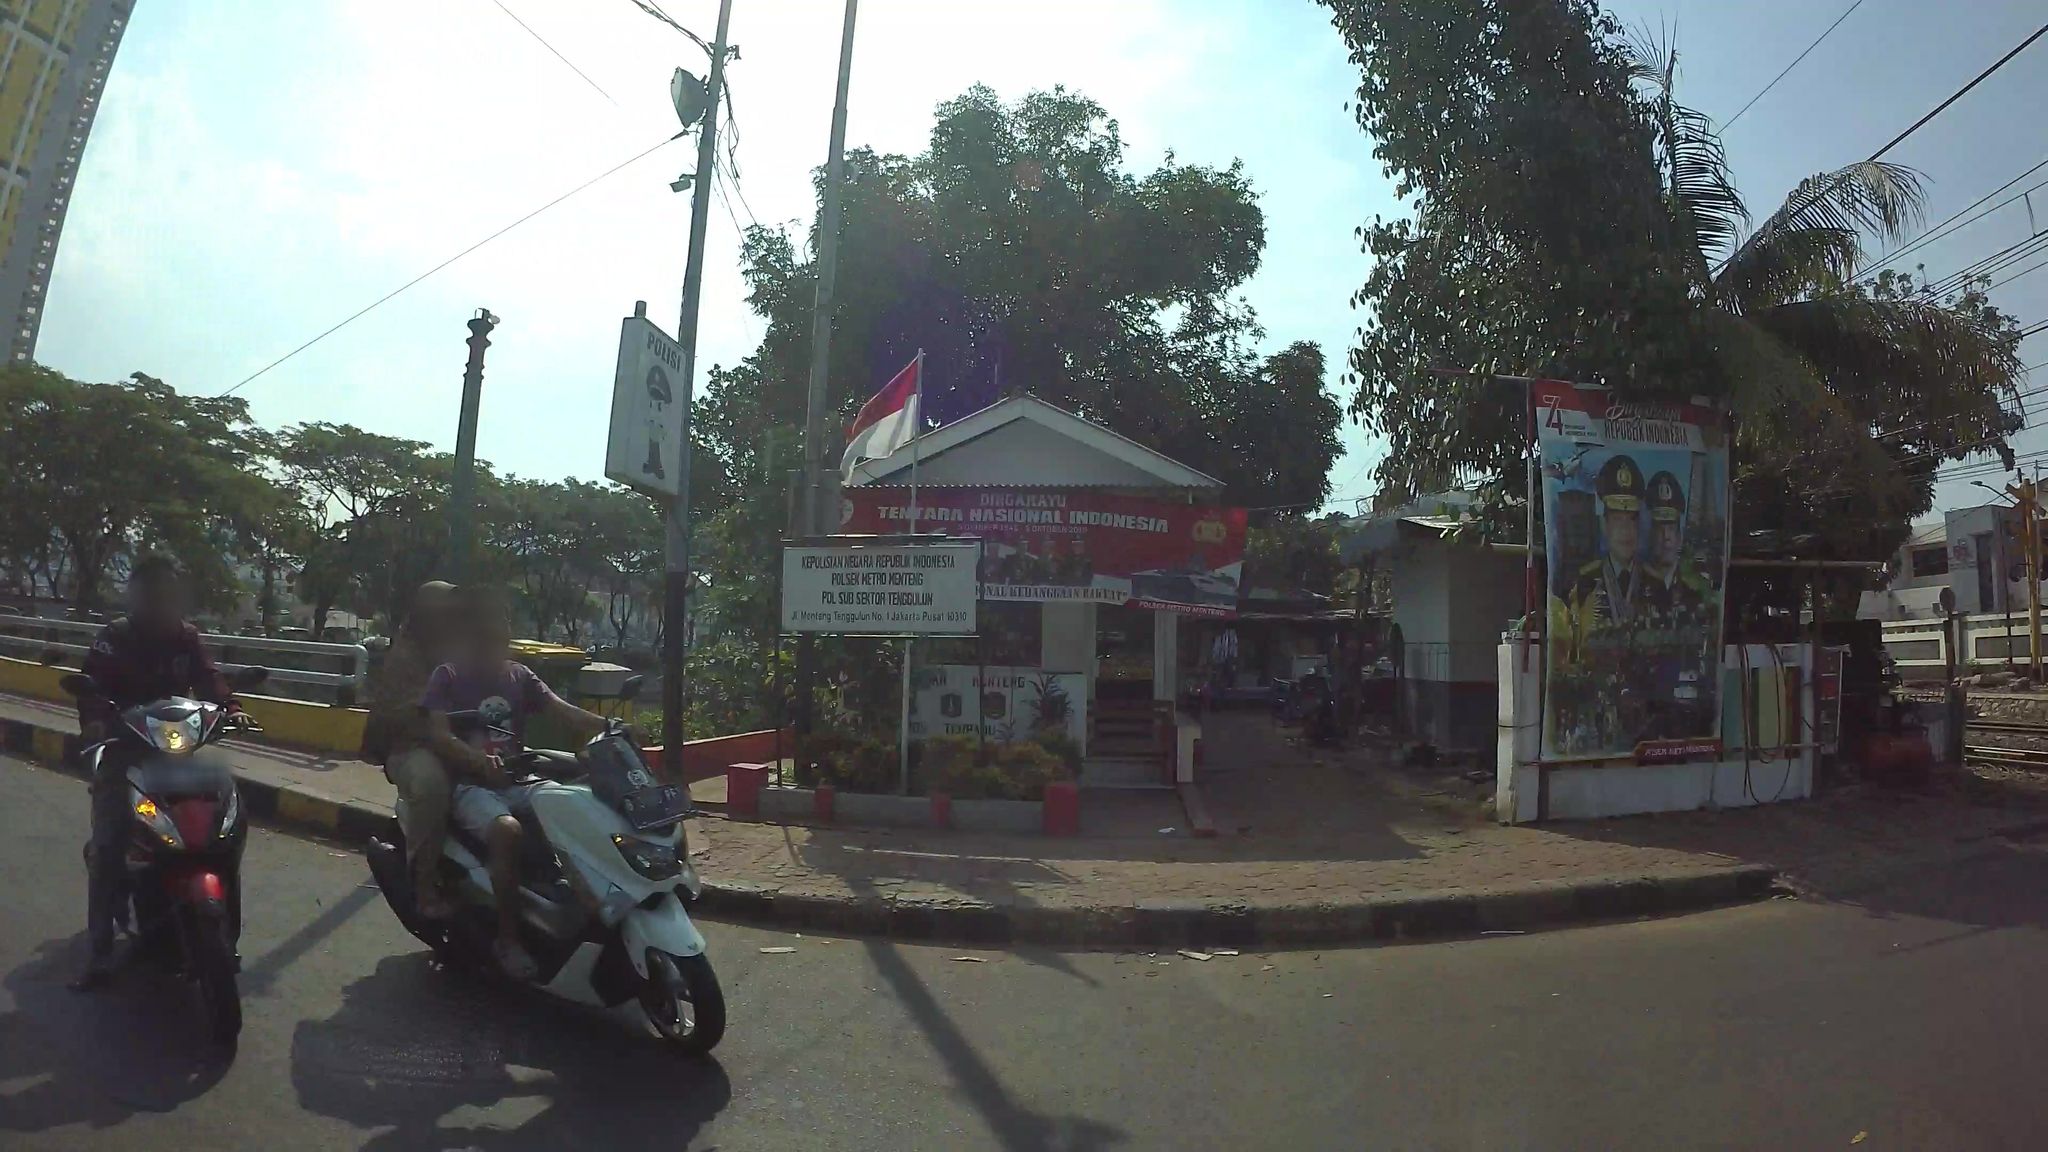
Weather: clear
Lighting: day
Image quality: good
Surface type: driving surface
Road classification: tertiary
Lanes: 2
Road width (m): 4
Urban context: urban centre
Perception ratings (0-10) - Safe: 9.09, Lively: 8.85, Beautiful: 5.54, Boring: 5.87, Depressing: 4.28, Wealthy: 2.61